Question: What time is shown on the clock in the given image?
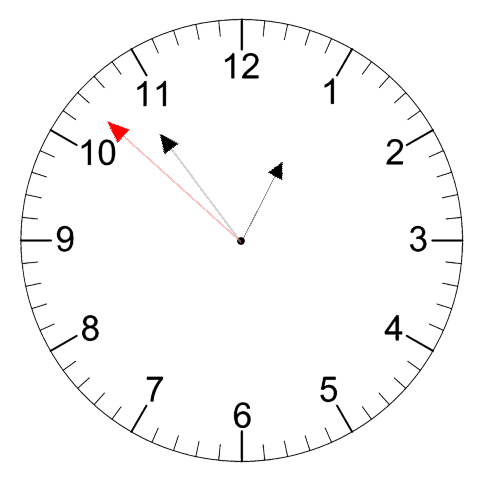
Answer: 12:53:52